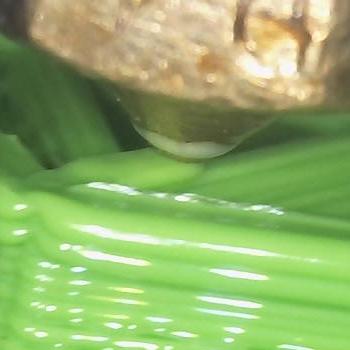
Flow rate: 300%